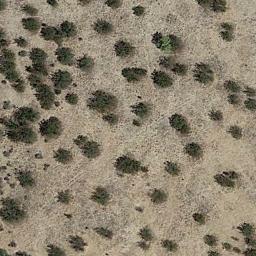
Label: chaparral